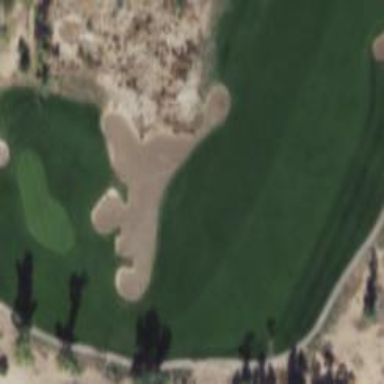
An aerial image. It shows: Golf bunker filled with natural sand.